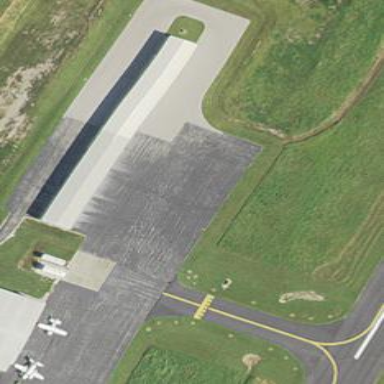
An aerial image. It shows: Apron at the airport.